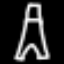
Label: The Eiffel Tower